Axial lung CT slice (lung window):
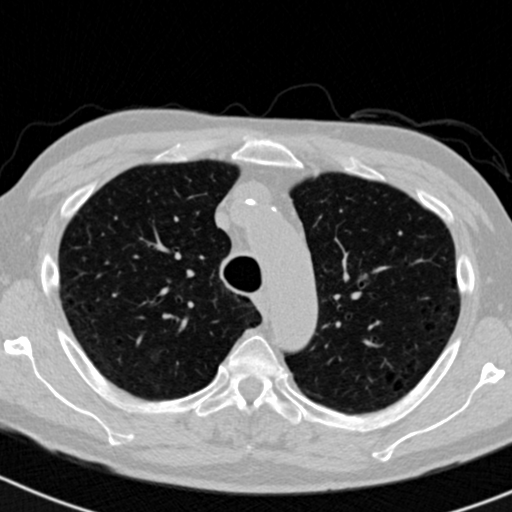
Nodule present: no